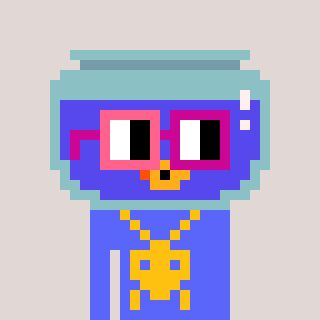
a pixel art character with square pink and red glasses, a goldfish-shaped head and a purple-colored body on a warm background